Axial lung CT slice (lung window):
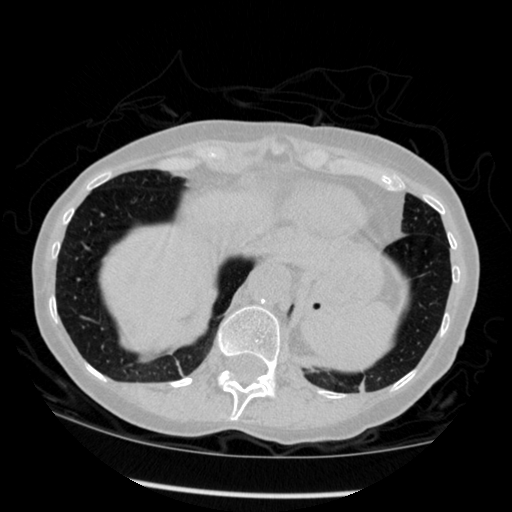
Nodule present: no